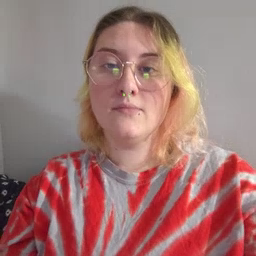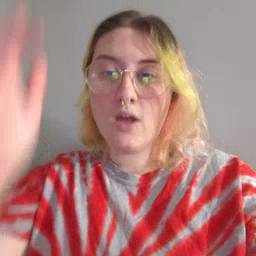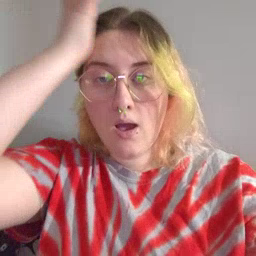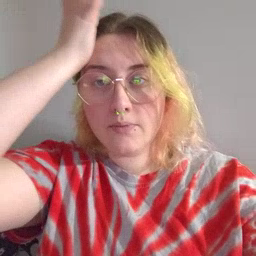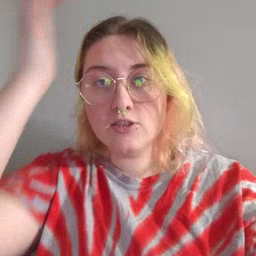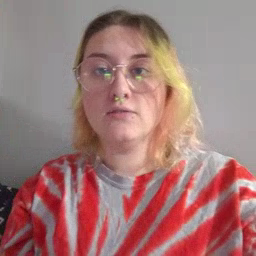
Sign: garbage